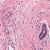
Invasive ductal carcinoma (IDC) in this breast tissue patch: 0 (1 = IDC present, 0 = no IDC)